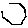
Label: hexagon